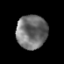
Tissue: prostate
Cell type: T cells
Senescence score: 0.3345
Nuclear area (px): 1011
Mean DAPI intensity: 112.525